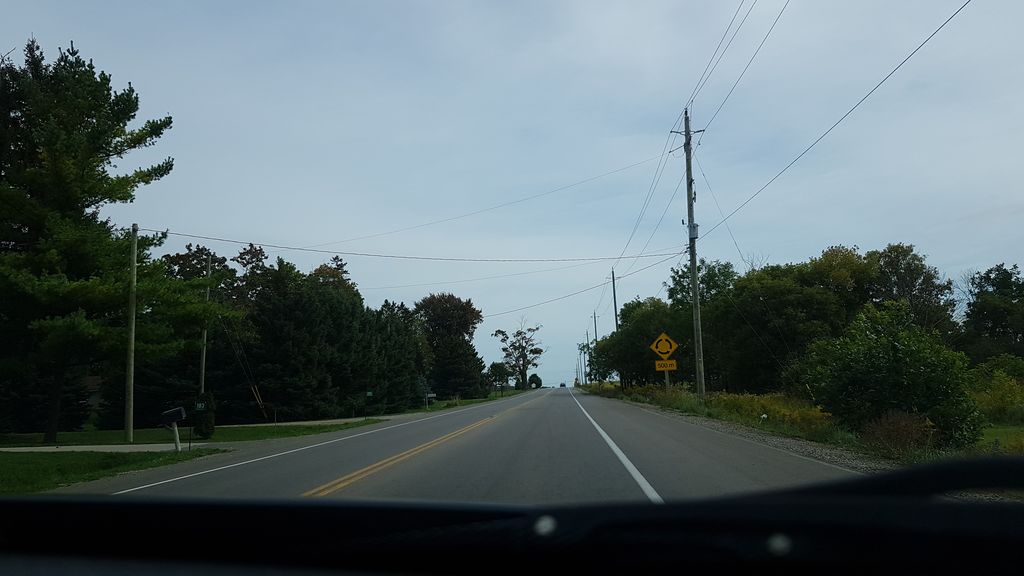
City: kitchener-waterloo